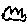
Label: zigzag